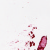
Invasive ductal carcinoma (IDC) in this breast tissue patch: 0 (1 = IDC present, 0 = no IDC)